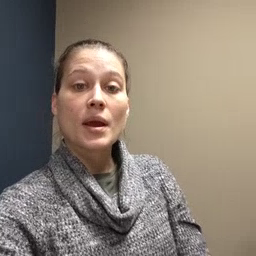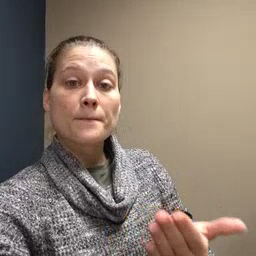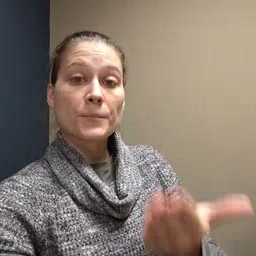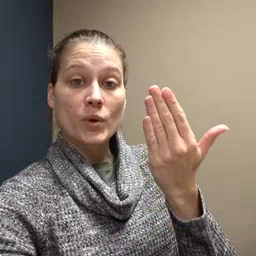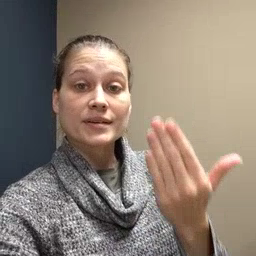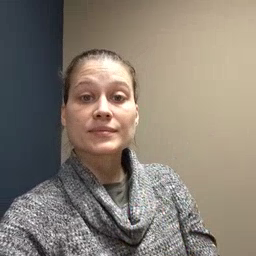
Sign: morning